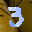
Label: 3